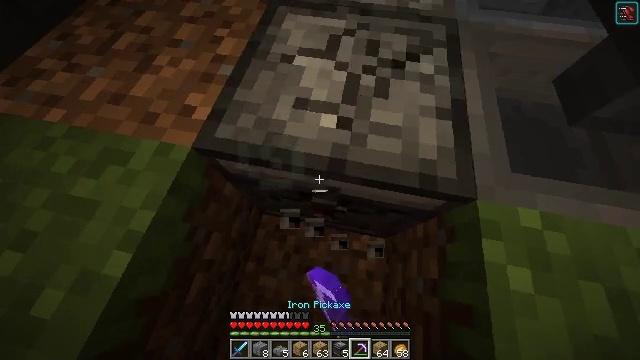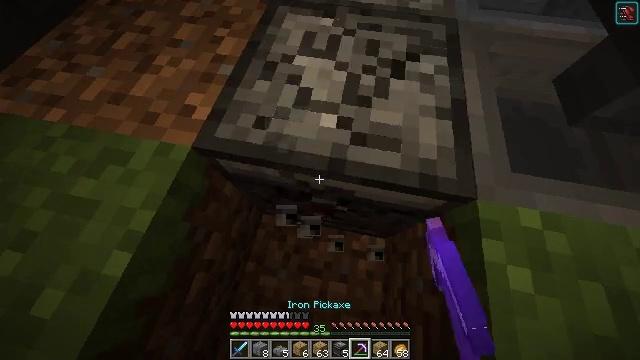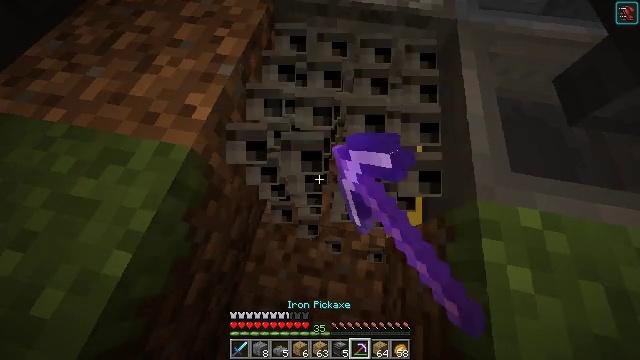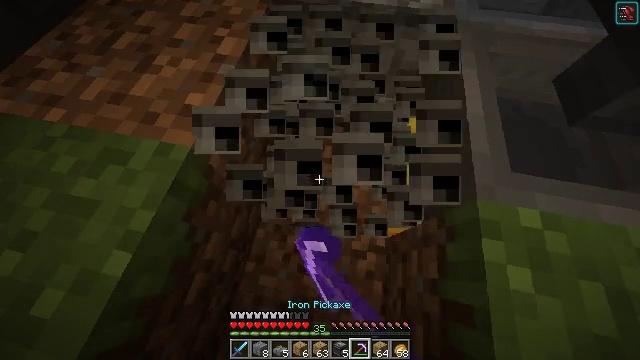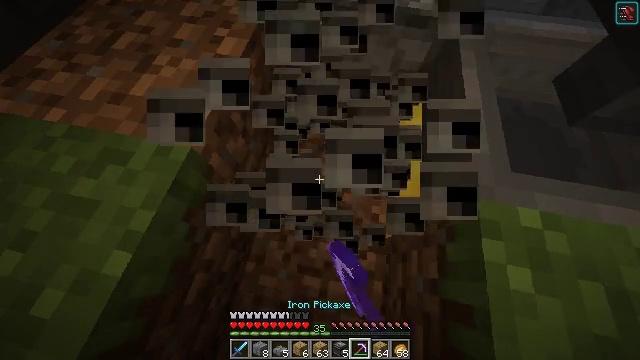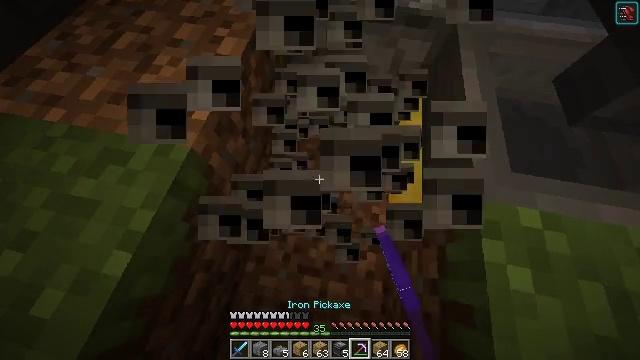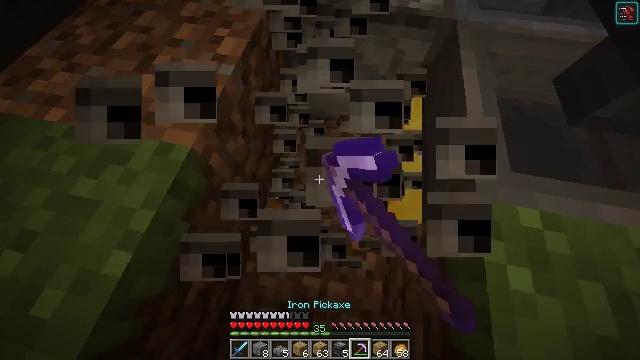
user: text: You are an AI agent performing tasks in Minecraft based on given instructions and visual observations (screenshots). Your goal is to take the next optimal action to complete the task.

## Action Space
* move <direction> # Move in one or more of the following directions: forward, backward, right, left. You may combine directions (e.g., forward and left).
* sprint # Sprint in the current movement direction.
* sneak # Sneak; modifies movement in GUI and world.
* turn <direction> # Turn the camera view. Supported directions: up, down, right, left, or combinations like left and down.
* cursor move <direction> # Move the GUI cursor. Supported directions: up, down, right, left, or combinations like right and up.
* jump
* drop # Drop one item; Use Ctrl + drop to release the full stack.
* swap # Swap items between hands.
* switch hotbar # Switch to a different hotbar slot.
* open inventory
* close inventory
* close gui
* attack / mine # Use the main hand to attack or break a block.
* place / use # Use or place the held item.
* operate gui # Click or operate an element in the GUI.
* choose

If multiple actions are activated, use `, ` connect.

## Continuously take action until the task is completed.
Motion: motion action
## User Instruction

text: Attack the observer device.
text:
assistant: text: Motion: attack / mine
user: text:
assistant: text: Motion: attack / mine
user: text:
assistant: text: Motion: attack / mine
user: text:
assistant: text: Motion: attack / mine
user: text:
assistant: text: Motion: attack / mine
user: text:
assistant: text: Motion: attack / mine
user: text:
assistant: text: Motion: no_op